Field crop: maize
Growth stage: 1
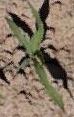
Species: maize